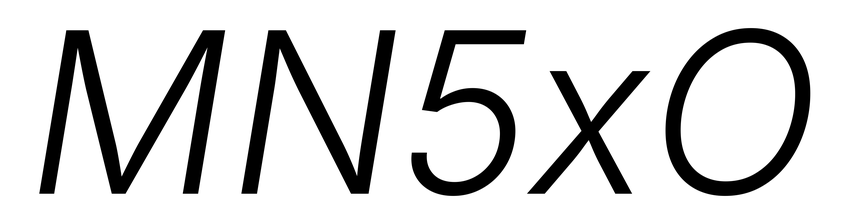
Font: Inter-Italic_Light_Italic